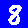
Digit: 8